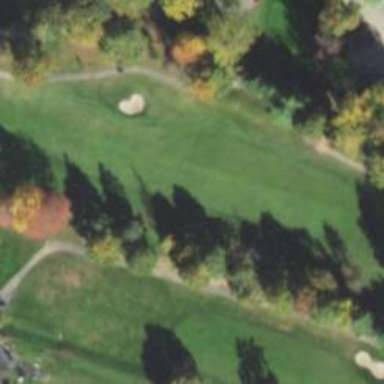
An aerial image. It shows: Golf hole.